Question: I have a blog which has few posts with images. Recently a few weeks ago, I found that the images of the home page are streatched as follows which were absolutely fine before.

Is this a problem with CSS3? I am not much aware of that. How can I edit CSS and Solve this issue? My blog is <URL>
Thank you.
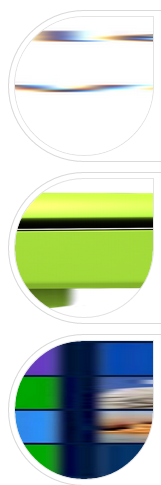
Answer: Your images are initially fine and not related with 'css', instead it's because of some 'javaScript' file that you have probably added recently, try to disable 'JavaScript' and load the page with 'JavaScript' disabled, it looks fine. Here is an image of your site, i've loaded it with 'JavaScript' disabled from 'Google Chrome' browser.